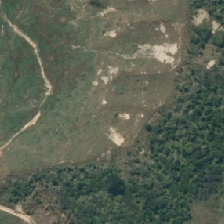
Land cover: grose_broom